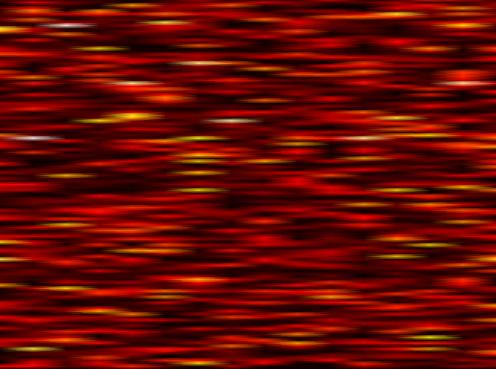
Label: UFMC